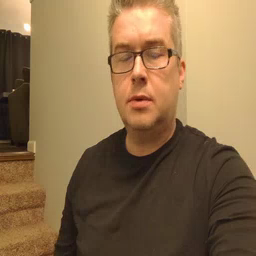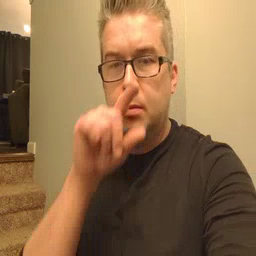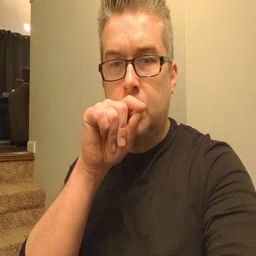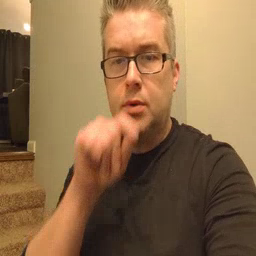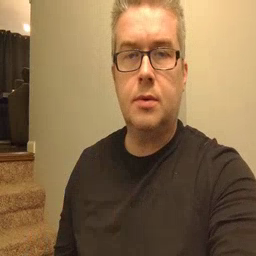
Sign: bird